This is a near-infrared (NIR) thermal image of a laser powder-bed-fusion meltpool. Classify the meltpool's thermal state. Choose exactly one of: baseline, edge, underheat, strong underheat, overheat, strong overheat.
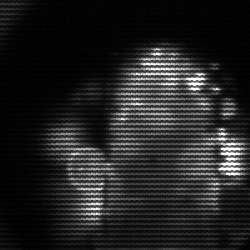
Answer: strong underheat